七年级 · 组合几何学
(本小题8.0分)

用正方形硬纸板做三棱柱盒子, 每个盒子由 3 个长方形侧面和 2 个正三角形底面组成.硬纸板以如图两种方法裁剪(裁剪后边角料不再利用).

$A$ 方法: 剪6个侧面;

$B$ 方法: 剪 4 个侧面和 5 个底面.

现有 19 张硬纸板，裁剪时 $x$ 张用 $A$ 方法，其余用 $B$ 方法.

(1)用含 $x$ 的代数式分别表示裁剪出的侧面和底面的个数.

(2)若裁剪出的侧面和底面恰好全部用完，问能做多少个盒子.
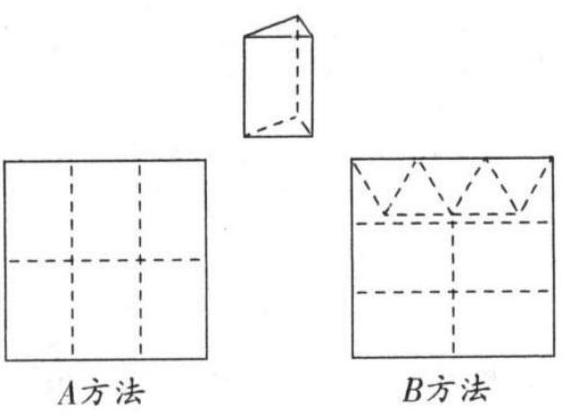
答案: 解：(1)裁剪出的侧面有 $6 x+4(19-x)=(2 x+76)$ 个,

裁剪出的底面有 $5(19-x)=(-5 x+95)$ 个.

(2) 由题意, 得 $\frac{2 x+76}{3}=\frac{-5 x+95}{2}$,

解得 $x=7$.

当 $x=7$ 时, $\frac{2 x+76}{3}=30$.

所以能做 30 个盒子.
解析: 本题考查了列一元一次方程解实际问题的运用, 一元一次方程的解法的运用, 列代数式的运用, 解答时根据裁剪出的侧面和底面个数相等建立方程是关键.

(1) 由 $x$ 张用 $A$ 方法, 就有 $(19-x)$ 张用 $B$ 方法, 就可以分别表示出侧面个数和底面个数;

(2) 由侧面个数和底面个数比为 $3: 2$ 建立方程求出 $x$ 的值, 求出侧面的总数就可以求出结论.